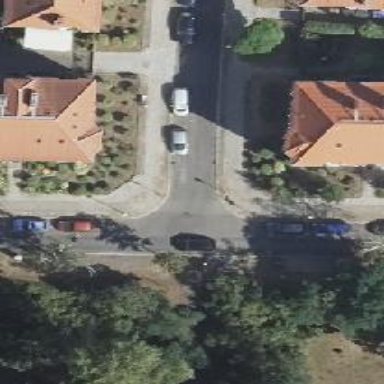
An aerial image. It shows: Compacted footway.